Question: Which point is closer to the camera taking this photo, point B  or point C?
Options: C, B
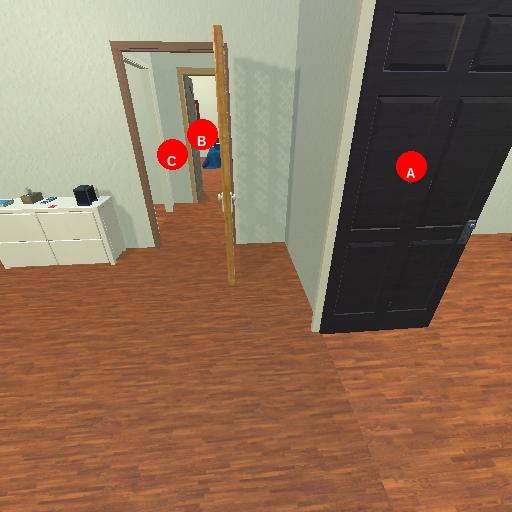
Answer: C